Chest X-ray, AP view. Patient: 38 years old, sex F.
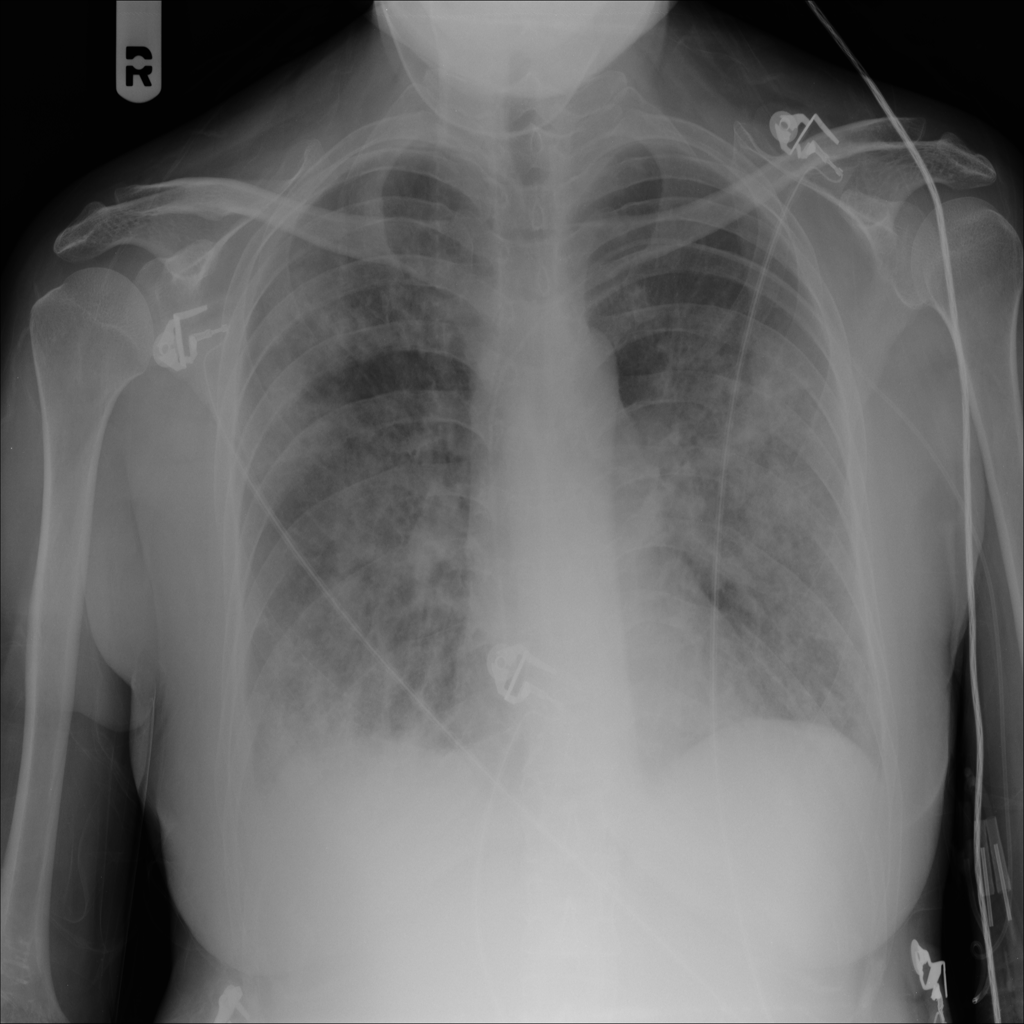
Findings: Infiltration